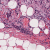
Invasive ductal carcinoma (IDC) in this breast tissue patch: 1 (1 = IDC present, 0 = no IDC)